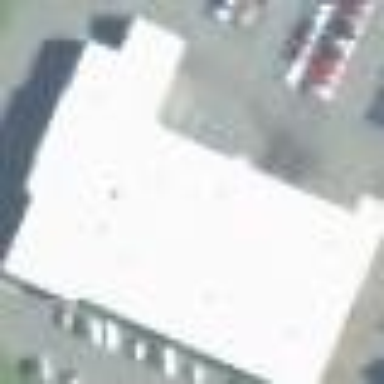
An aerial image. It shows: Car shop building.